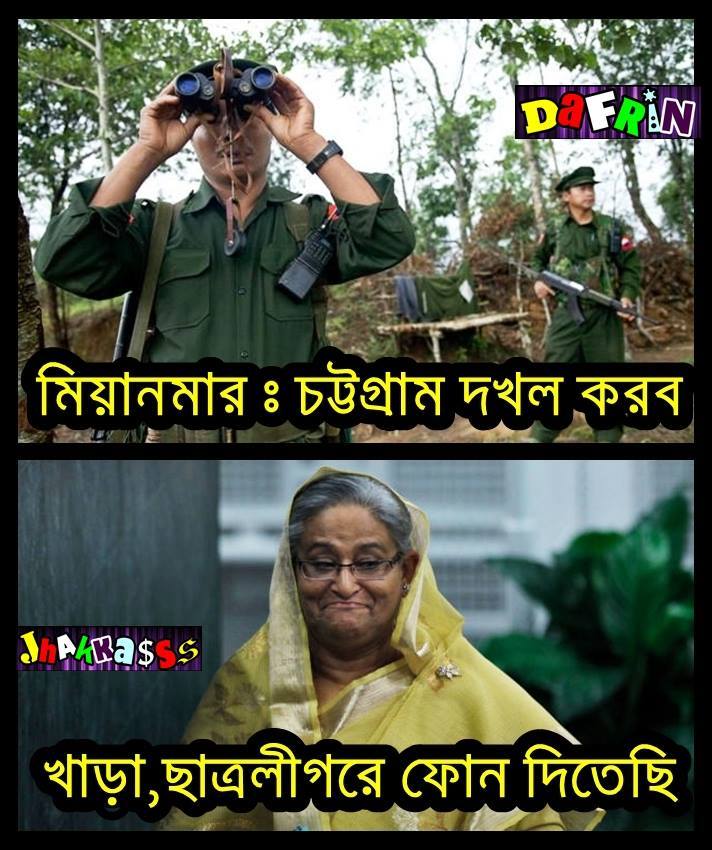
Caption: মিয়ানমারঃ চট্টগ্রাম দখল করব খাড়া, ছাত্রলীগরে ফোন দিতেছি
Label: hate